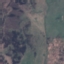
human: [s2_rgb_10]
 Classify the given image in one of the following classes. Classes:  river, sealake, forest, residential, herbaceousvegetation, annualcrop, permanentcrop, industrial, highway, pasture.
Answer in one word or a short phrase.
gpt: HerbaceousVegetation